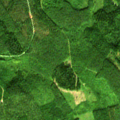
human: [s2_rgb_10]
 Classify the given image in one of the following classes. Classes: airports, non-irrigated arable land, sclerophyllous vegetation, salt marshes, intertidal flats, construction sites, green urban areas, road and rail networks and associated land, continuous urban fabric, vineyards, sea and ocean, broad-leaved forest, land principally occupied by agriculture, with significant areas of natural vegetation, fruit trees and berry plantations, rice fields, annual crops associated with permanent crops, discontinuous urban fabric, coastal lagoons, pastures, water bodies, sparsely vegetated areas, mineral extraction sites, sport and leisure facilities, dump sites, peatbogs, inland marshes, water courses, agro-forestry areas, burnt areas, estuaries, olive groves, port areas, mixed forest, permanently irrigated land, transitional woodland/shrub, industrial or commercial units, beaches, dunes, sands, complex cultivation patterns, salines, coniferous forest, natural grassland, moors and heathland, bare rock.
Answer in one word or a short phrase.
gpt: coniferous forest, mixed forest, transitional woodland/shrub